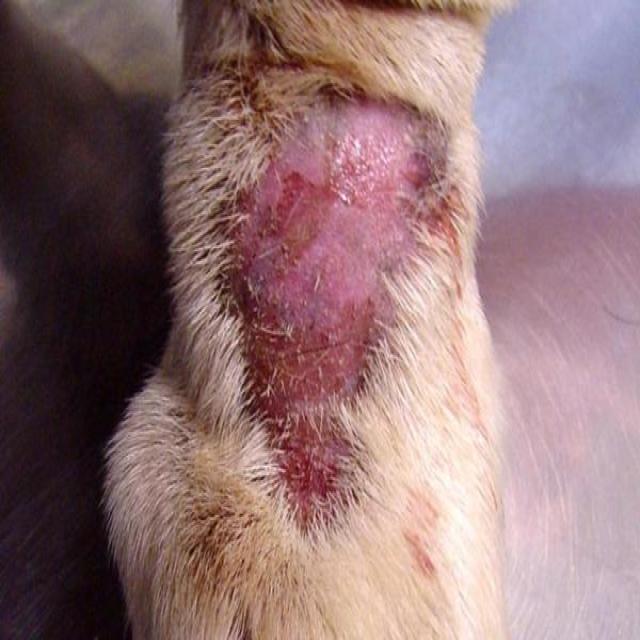
Canine dermatitis — inflammation of the skin presenting with erythema, pruritus, papules, and excoriation. May be allergic, contact, or atopic in origin.